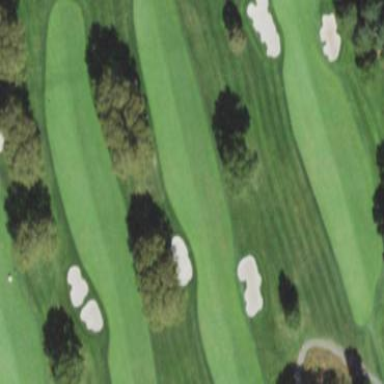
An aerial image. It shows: Grassy area designated as golf fairway.